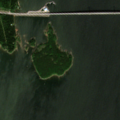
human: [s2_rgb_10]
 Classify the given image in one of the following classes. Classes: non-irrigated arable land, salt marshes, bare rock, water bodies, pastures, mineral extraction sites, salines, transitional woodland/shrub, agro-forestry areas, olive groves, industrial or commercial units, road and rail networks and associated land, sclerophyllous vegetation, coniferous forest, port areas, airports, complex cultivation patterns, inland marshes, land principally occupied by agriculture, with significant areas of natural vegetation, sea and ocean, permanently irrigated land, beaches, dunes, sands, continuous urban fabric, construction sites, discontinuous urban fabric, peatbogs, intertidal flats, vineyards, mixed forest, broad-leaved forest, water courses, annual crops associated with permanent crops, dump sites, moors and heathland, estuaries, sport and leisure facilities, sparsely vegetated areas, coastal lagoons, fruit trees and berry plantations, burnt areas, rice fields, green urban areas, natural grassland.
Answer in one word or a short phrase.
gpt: coniferous forest, mixed forest, sea and ocean